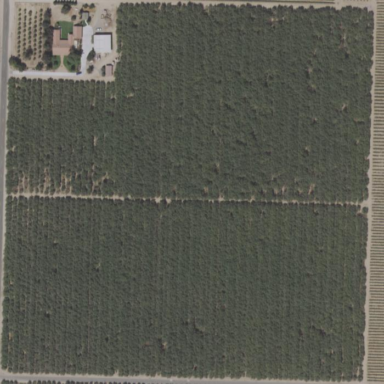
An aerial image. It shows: Orchard filled with almond trees.